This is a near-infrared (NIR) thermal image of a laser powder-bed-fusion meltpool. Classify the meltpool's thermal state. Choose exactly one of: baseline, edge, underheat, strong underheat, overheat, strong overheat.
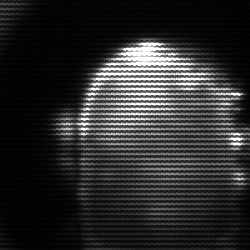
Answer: baseline